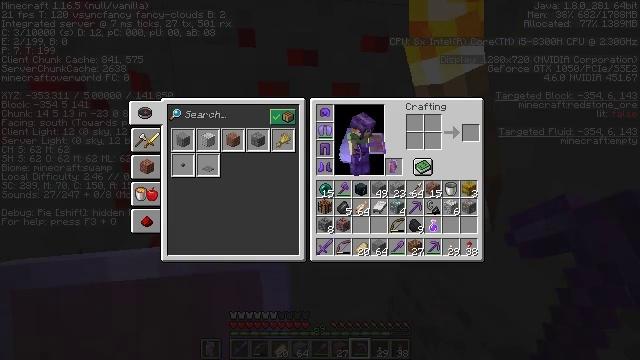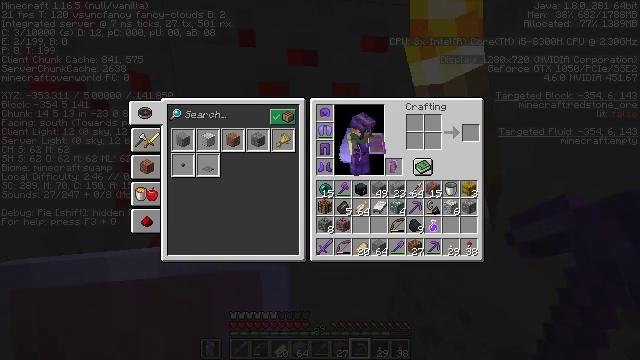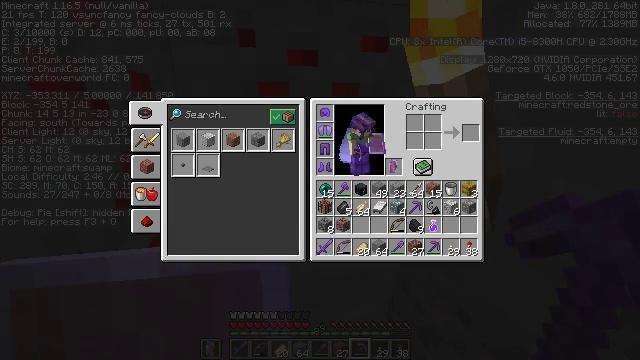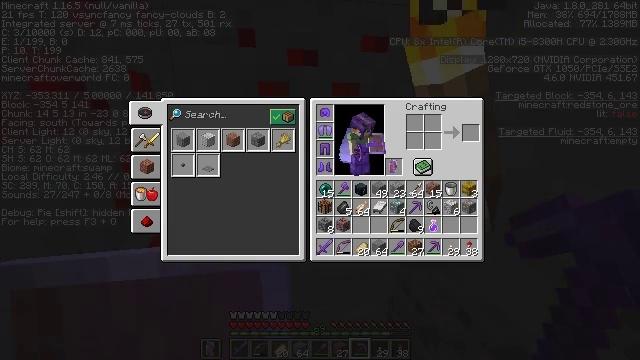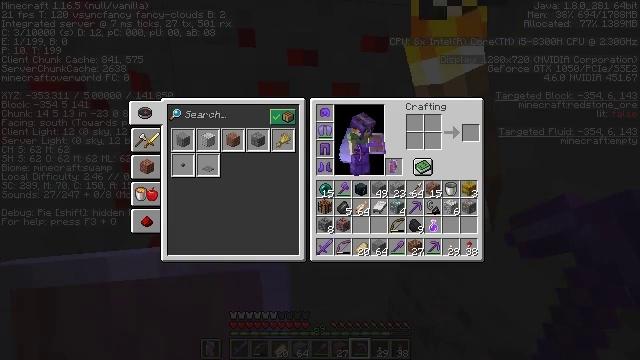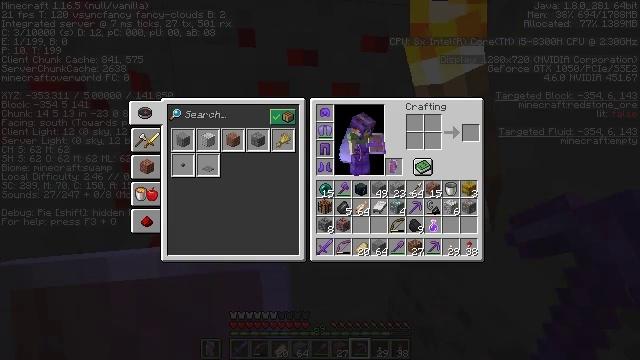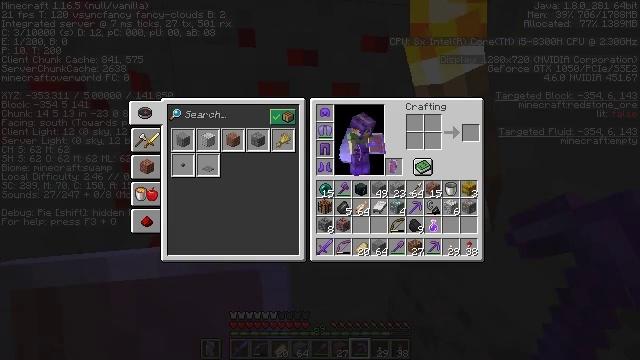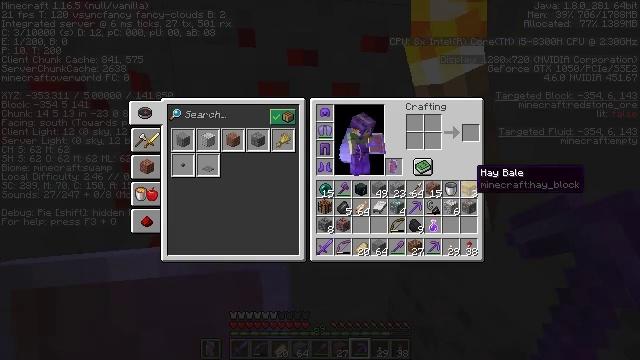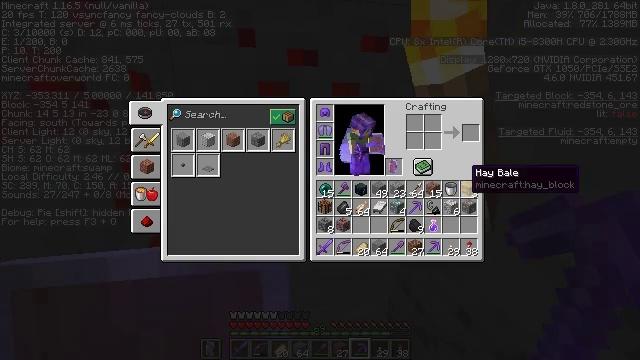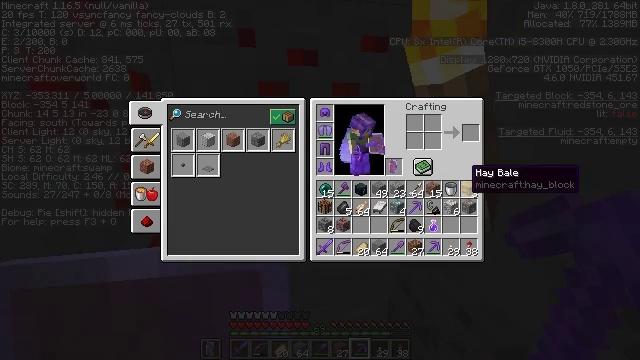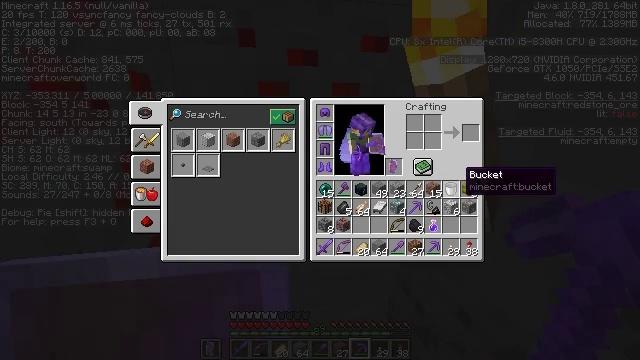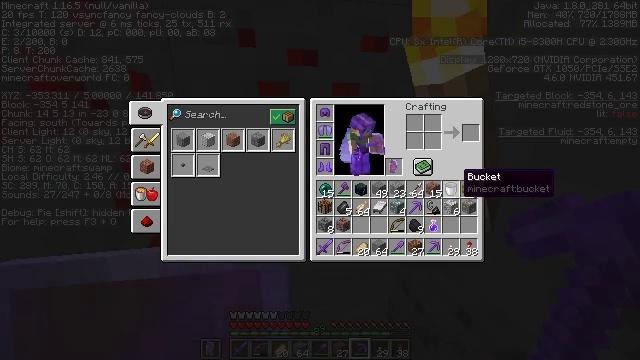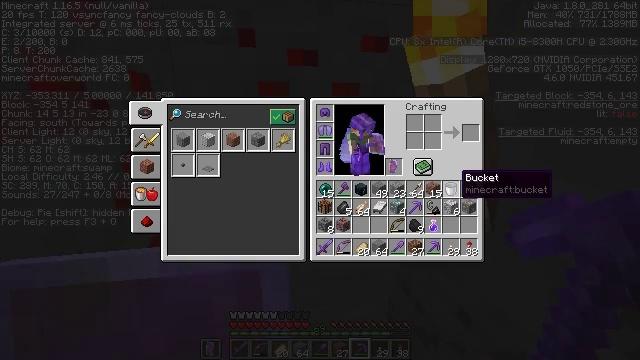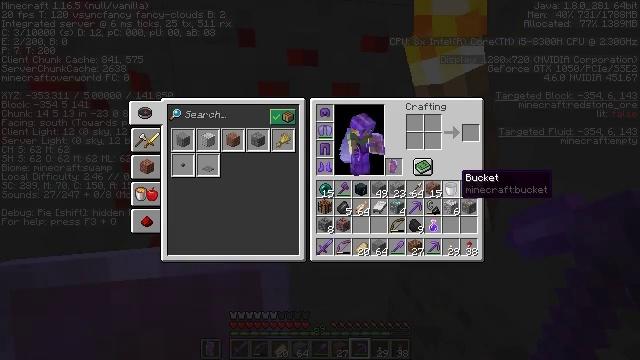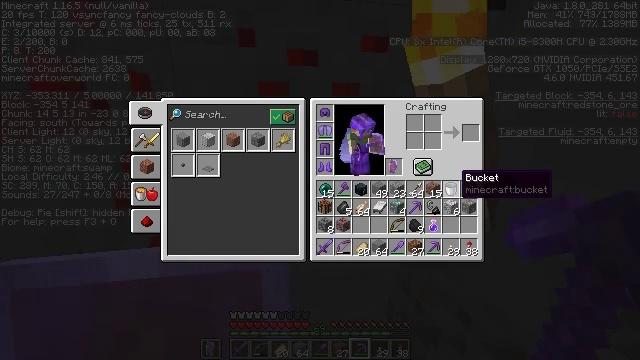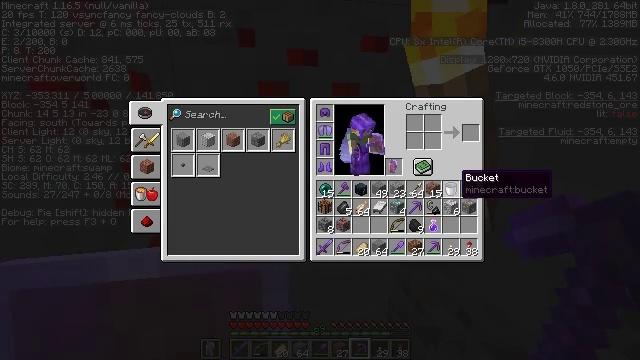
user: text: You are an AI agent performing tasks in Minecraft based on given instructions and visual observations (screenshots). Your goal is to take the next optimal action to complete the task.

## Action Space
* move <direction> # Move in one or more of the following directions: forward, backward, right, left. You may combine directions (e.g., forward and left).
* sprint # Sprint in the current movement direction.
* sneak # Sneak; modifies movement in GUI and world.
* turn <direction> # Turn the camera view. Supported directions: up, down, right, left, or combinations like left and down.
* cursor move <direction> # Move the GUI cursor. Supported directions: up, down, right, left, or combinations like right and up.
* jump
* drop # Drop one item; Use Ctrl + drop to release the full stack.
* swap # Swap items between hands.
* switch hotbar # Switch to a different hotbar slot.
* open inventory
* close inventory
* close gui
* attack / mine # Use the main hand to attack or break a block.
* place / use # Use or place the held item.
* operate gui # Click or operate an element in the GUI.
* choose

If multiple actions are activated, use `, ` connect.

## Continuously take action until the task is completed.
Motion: motion action
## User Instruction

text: Gather the wall torch from the wall.
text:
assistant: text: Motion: no_op
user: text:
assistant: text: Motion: no_op
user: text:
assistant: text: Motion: no_op
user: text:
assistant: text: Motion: no_op
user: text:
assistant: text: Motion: turn left
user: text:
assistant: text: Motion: no_op
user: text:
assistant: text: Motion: turn left
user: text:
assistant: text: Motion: no_op
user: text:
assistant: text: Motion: no_op
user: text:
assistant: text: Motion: no_op
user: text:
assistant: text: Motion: no_op
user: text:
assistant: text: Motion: no_op
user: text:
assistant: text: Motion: no_op
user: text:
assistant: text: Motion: no_op
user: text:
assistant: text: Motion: no_op
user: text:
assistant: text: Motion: no_op
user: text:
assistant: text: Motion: no_op
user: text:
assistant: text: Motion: no_op
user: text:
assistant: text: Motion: no_op
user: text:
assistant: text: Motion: no_op
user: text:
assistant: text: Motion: no_op
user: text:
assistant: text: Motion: no_op
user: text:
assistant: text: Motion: no_op
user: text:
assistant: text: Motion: no_op
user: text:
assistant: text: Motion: no_op
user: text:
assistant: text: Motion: no_op
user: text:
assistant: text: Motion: no_op
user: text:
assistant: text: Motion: no_op
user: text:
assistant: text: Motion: no_op
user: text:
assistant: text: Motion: no_op